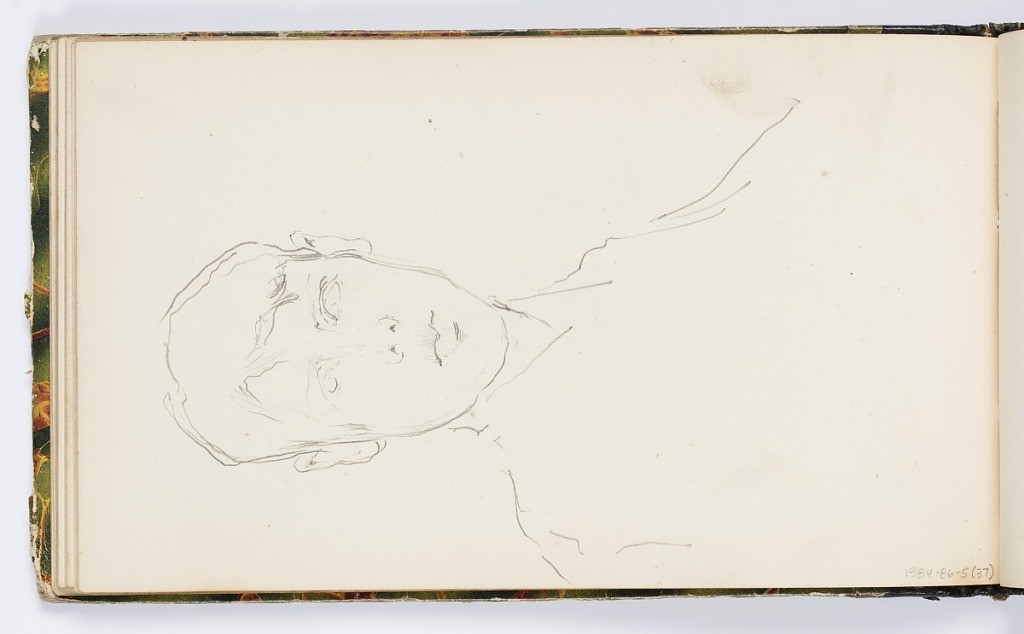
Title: Sketchbook Page: Portrait of a Young Man
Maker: Kenyon Cox, American, 1856–1919
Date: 1875
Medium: Graphite on paper
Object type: Sketchbook folio
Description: Sketch of the head of a young man, seen frontally.